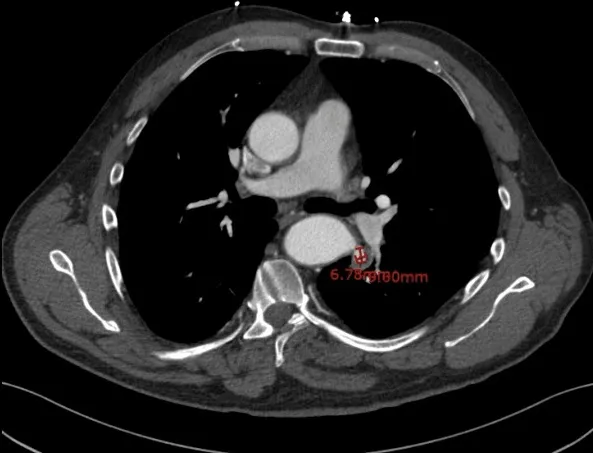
CT angiogram of thoracic aorta showing 10 x 9 mm pseudoaneurysm projecting laterally from the thoracic aorta at the level of previous coarctation repair.
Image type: radiology (ct)